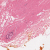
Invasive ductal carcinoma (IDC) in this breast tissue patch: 0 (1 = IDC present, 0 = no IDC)